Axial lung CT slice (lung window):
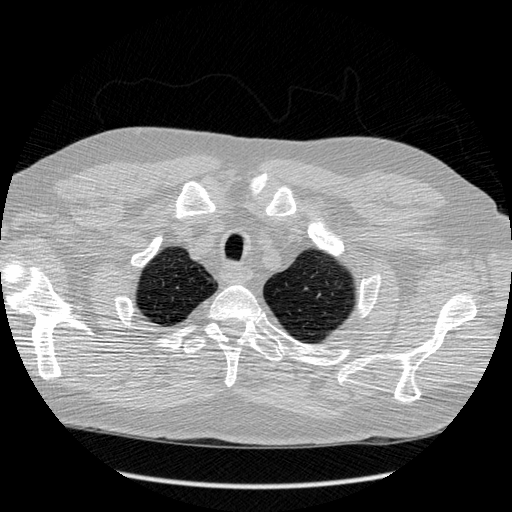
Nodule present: no